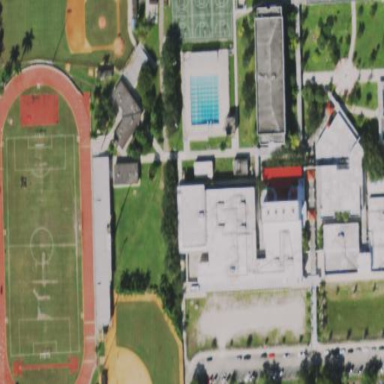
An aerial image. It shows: School building.